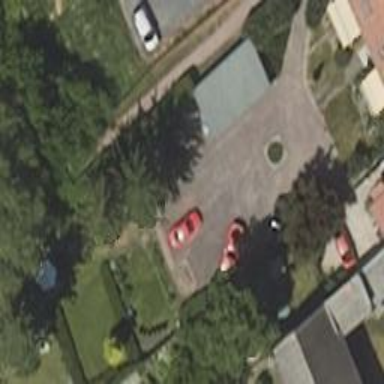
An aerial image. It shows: Parking area with surface.